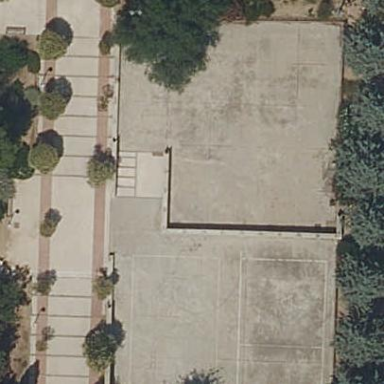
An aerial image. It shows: Paved volleyball pitch.